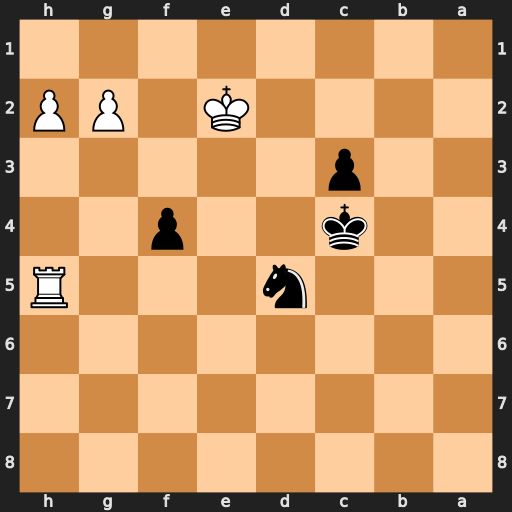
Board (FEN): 8/8/8/3n3R/2k2p2/2p5/4K1PP/8
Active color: b
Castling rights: -
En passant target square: -
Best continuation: f3+ Kxf3 c2